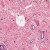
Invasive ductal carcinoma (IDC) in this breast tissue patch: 0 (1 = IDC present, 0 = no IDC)